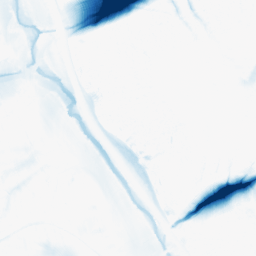
Category: morphological
Decomposition family: morphological_ellipse
Decomposition parameters: operation: closing
width: 50
height: 30
Upsampling method: bspline
Upsampling parameters: scale: 8
Upsampling scale: 8